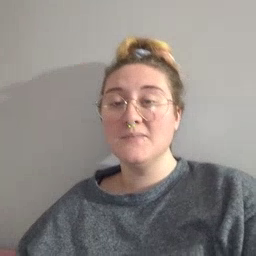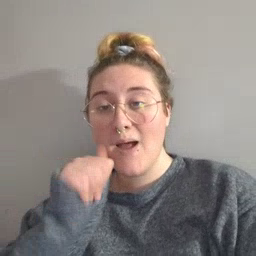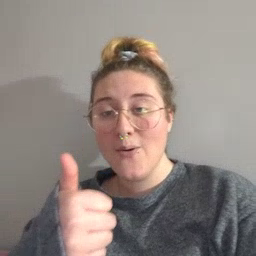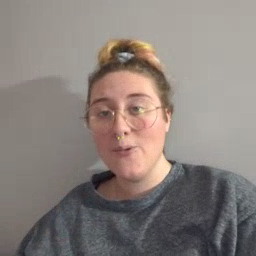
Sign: tomorrow